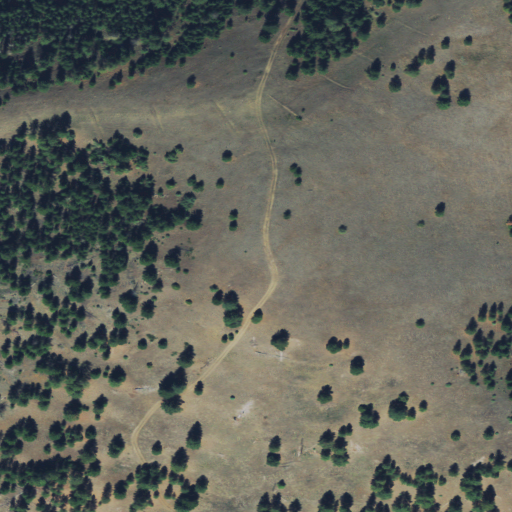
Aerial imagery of mountain in Montana named Beavertail Hill containing grassland, evergreen forest, and shrub